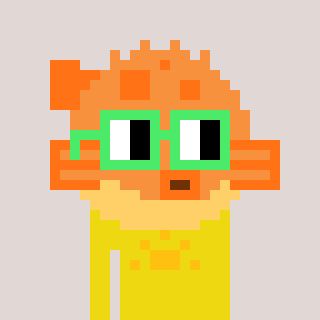
a pixel art character with square light green glasses, a pufferfish-shaped head and a yellow-colored body on a warm background